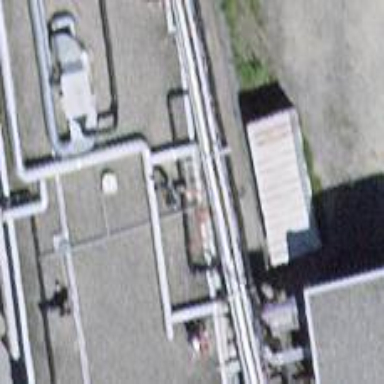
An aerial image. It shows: Industrial building.